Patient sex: M
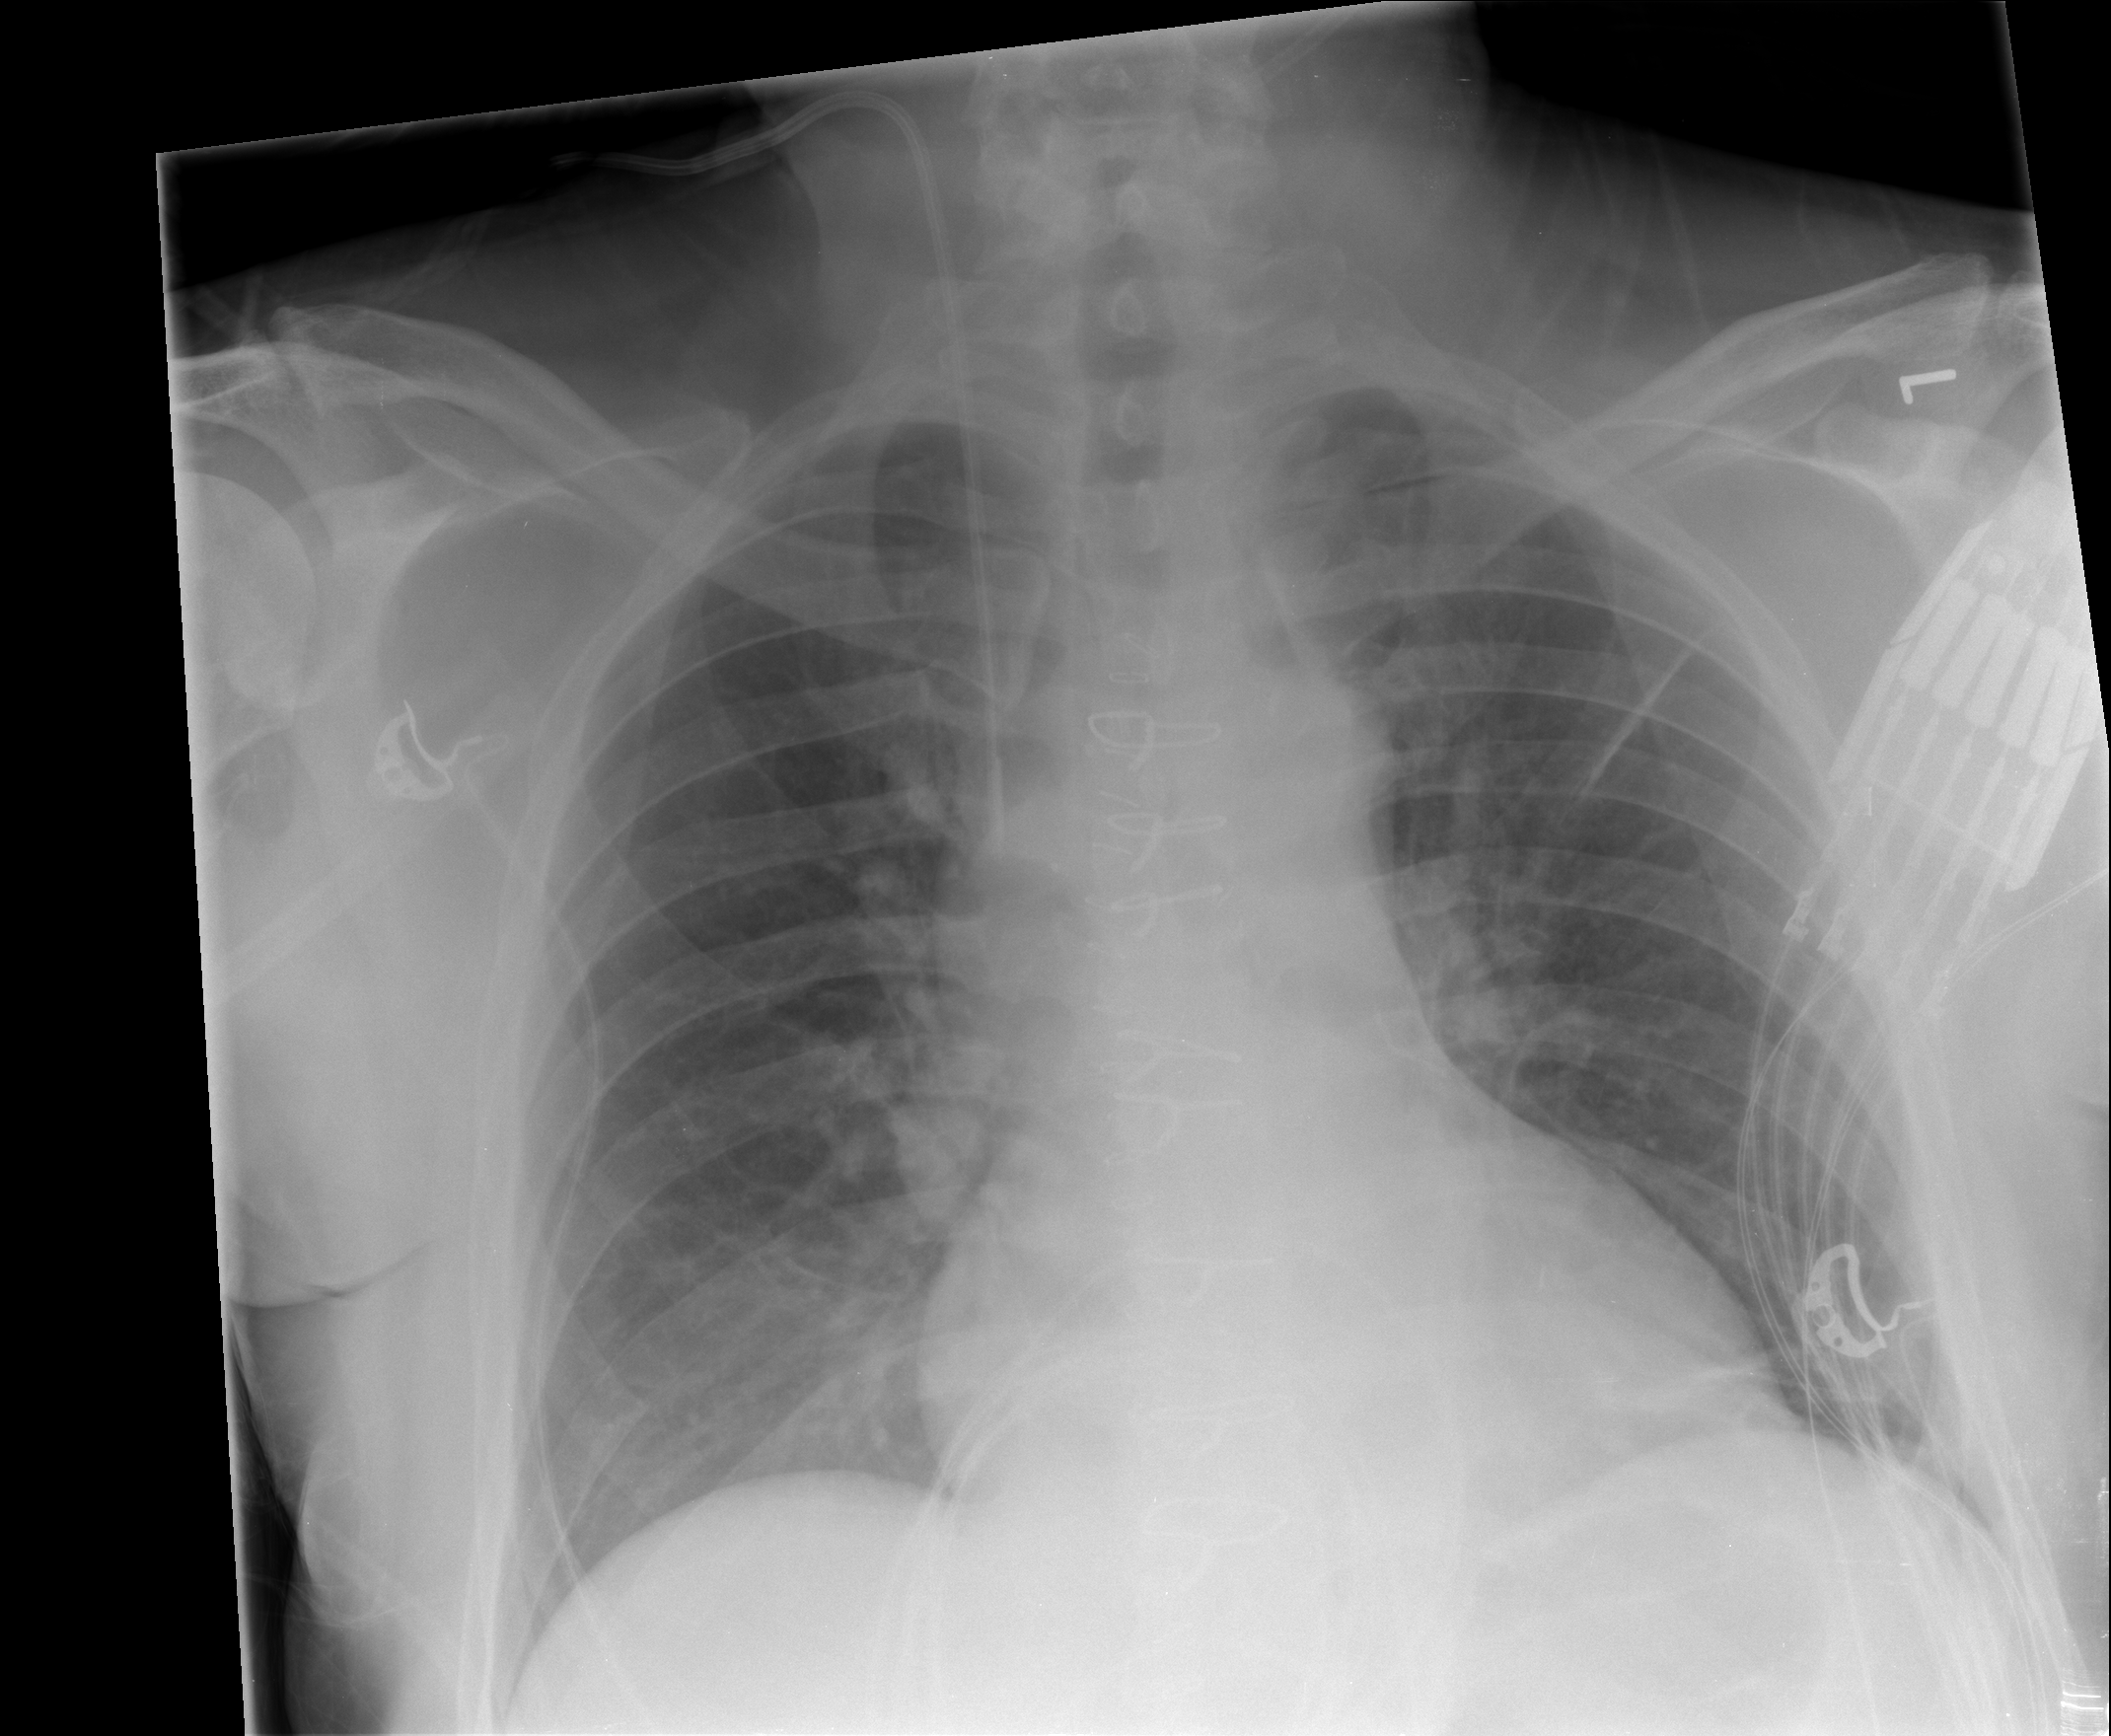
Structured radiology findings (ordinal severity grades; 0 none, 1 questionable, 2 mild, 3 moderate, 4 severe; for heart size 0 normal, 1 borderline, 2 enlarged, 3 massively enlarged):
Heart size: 1
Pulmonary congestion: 2
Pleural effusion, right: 0
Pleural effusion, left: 0
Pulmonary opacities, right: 0
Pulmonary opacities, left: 0
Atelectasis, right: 0
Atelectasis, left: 2